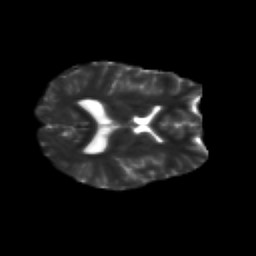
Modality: T2w
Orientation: axial
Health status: healthy
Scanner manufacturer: siemens
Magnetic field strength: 3 T
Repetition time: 12 s
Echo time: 0.092 s